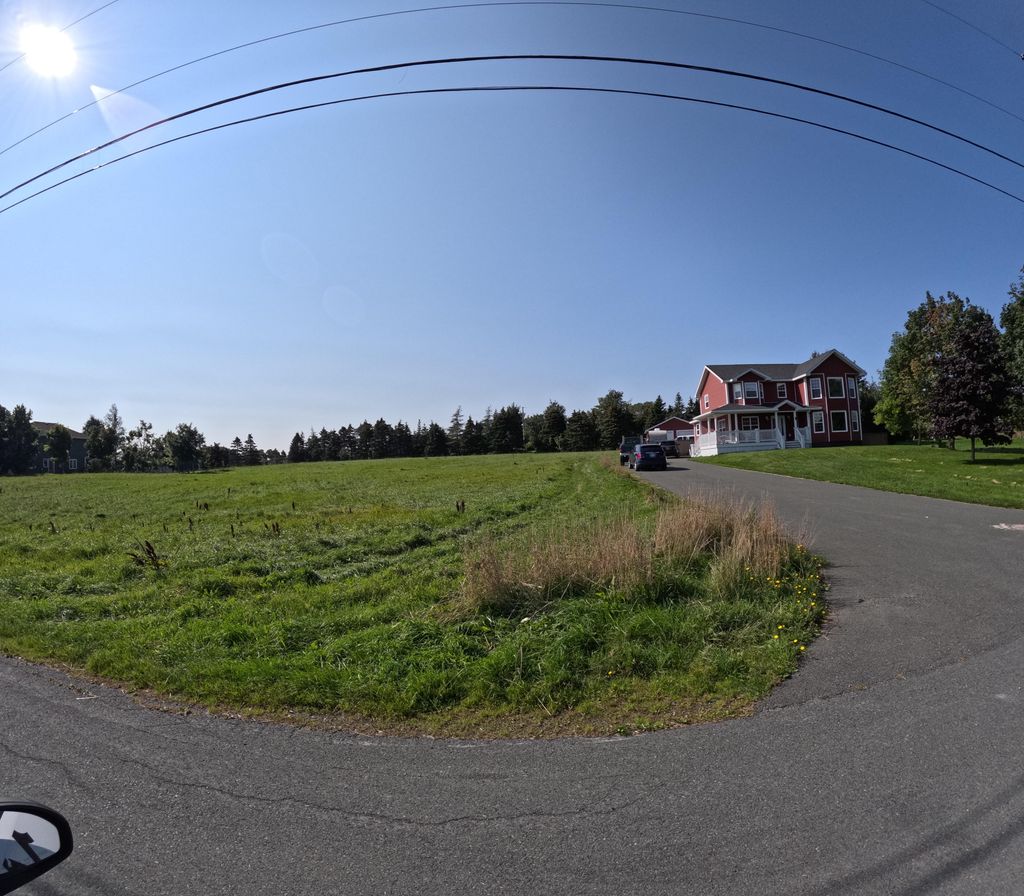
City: st_johns